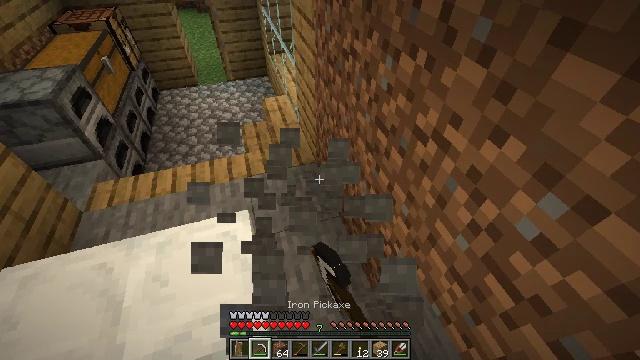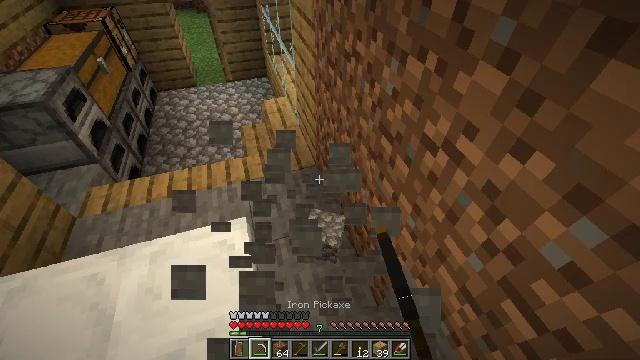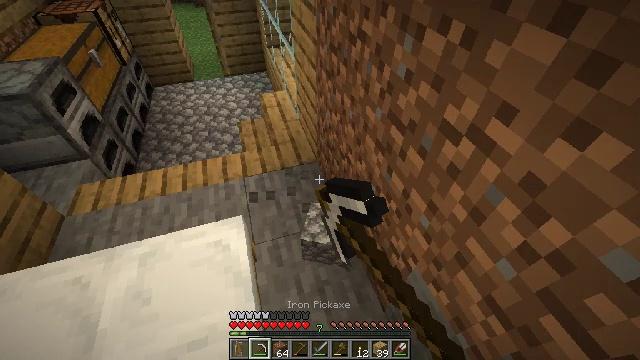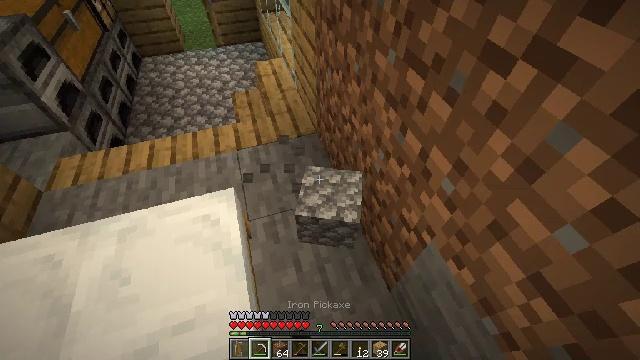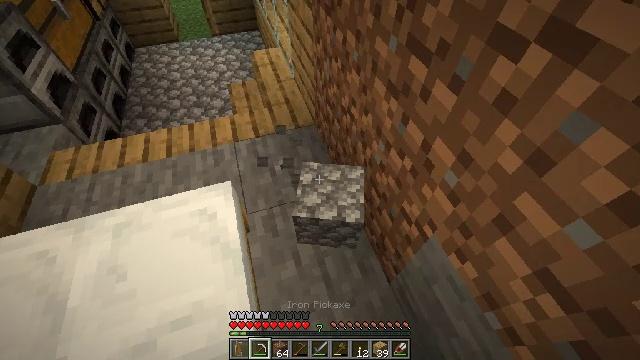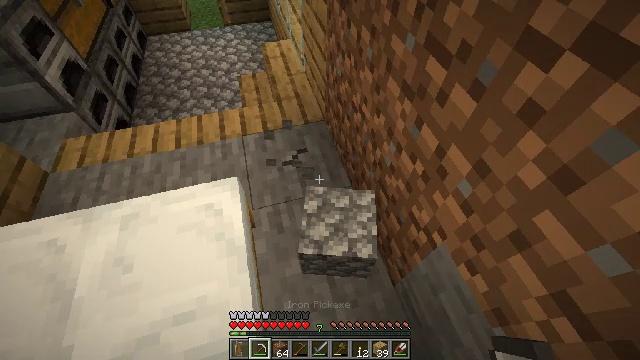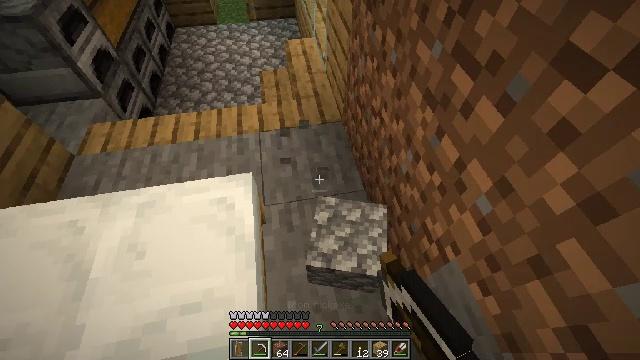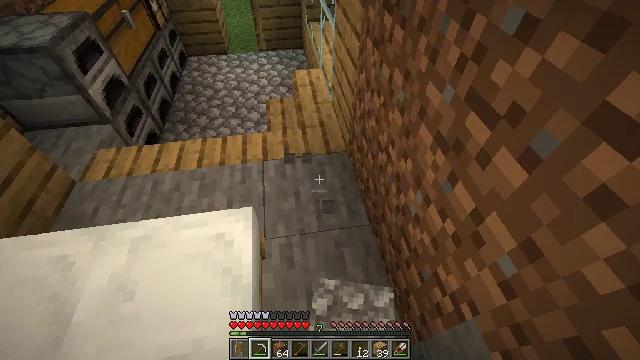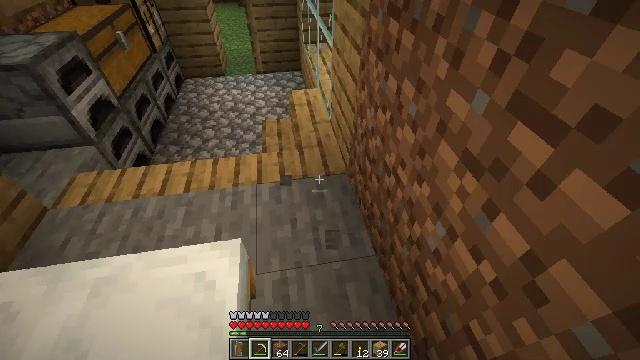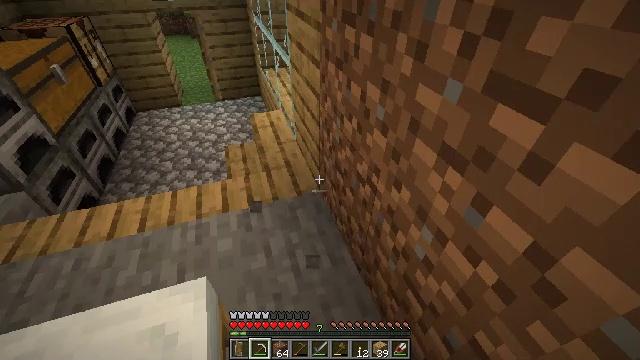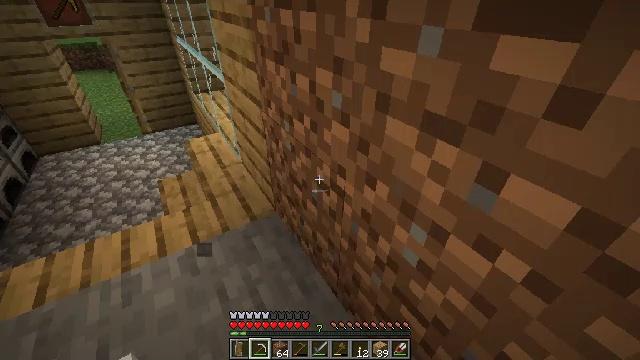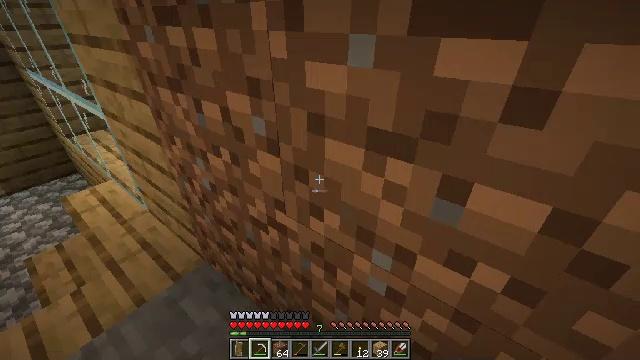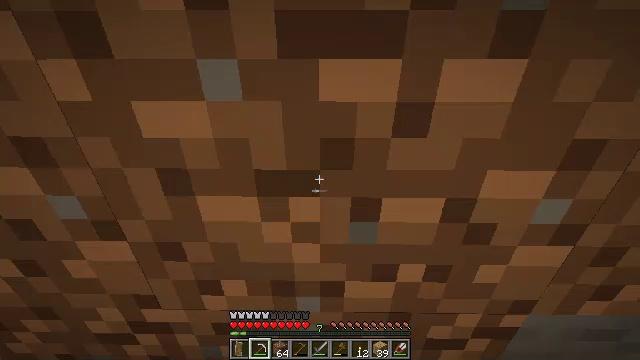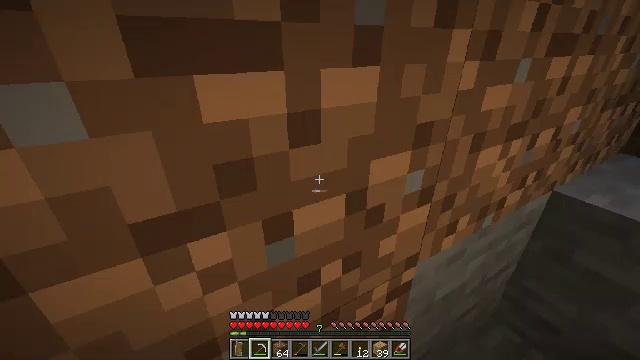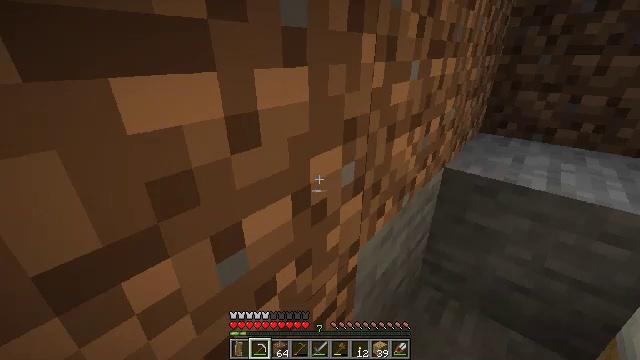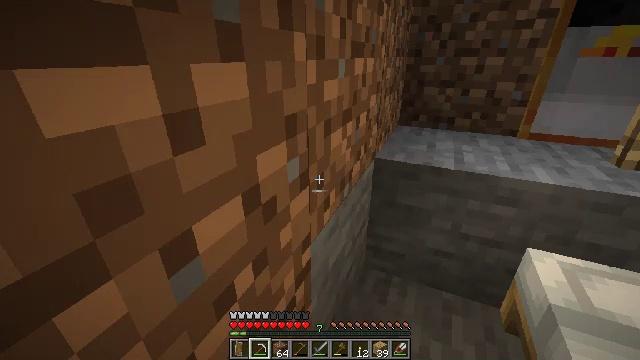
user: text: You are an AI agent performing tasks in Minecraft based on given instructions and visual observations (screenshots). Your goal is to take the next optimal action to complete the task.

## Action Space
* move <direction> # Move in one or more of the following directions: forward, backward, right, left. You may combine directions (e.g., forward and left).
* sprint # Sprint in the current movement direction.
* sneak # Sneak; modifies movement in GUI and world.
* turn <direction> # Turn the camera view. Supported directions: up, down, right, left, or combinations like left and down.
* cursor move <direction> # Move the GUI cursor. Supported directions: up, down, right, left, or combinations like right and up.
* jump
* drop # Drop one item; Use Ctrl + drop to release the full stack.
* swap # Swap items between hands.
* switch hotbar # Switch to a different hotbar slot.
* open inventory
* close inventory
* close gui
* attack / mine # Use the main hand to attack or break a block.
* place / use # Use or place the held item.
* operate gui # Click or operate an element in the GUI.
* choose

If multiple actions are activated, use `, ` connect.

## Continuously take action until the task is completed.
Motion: motion action
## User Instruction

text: Attack the ground to gather dirt.
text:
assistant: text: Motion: attack / mine
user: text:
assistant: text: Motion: attack / mine
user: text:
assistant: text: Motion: turn down, attack / mine
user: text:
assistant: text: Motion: turn down, attack / mine
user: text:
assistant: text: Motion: turn left and down, attack / mine
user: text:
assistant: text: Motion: move forward, turn left
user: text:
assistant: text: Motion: move forward, turn left and up
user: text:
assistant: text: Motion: move forward, turn up
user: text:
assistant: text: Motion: move forward, turn right and up
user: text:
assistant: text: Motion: move forward, turn right and up
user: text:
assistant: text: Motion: move forward, turn right and up
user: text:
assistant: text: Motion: turn right and up
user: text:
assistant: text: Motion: turn right and up
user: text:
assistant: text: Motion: turn right and up
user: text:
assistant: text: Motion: turn right
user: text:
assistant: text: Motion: turn right and down
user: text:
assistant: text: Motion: turn right
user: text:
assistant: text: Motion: turn right
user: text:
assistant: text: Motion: no_op
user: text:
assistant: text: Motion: no_op
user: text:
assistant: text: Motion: no_op
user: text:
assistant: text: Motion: turn up
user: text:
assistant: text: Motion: move right, turn left and up
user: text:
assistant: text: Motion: move back and move right, turn left and up
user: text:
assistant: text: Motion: move back and move right, turn left
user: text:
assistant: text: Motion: move back, turn left
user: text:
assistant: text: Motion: move back, turn left
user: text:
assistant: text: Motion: move back
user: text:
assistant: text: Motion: move back, turn left and up
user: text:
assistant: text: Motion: turn left and up